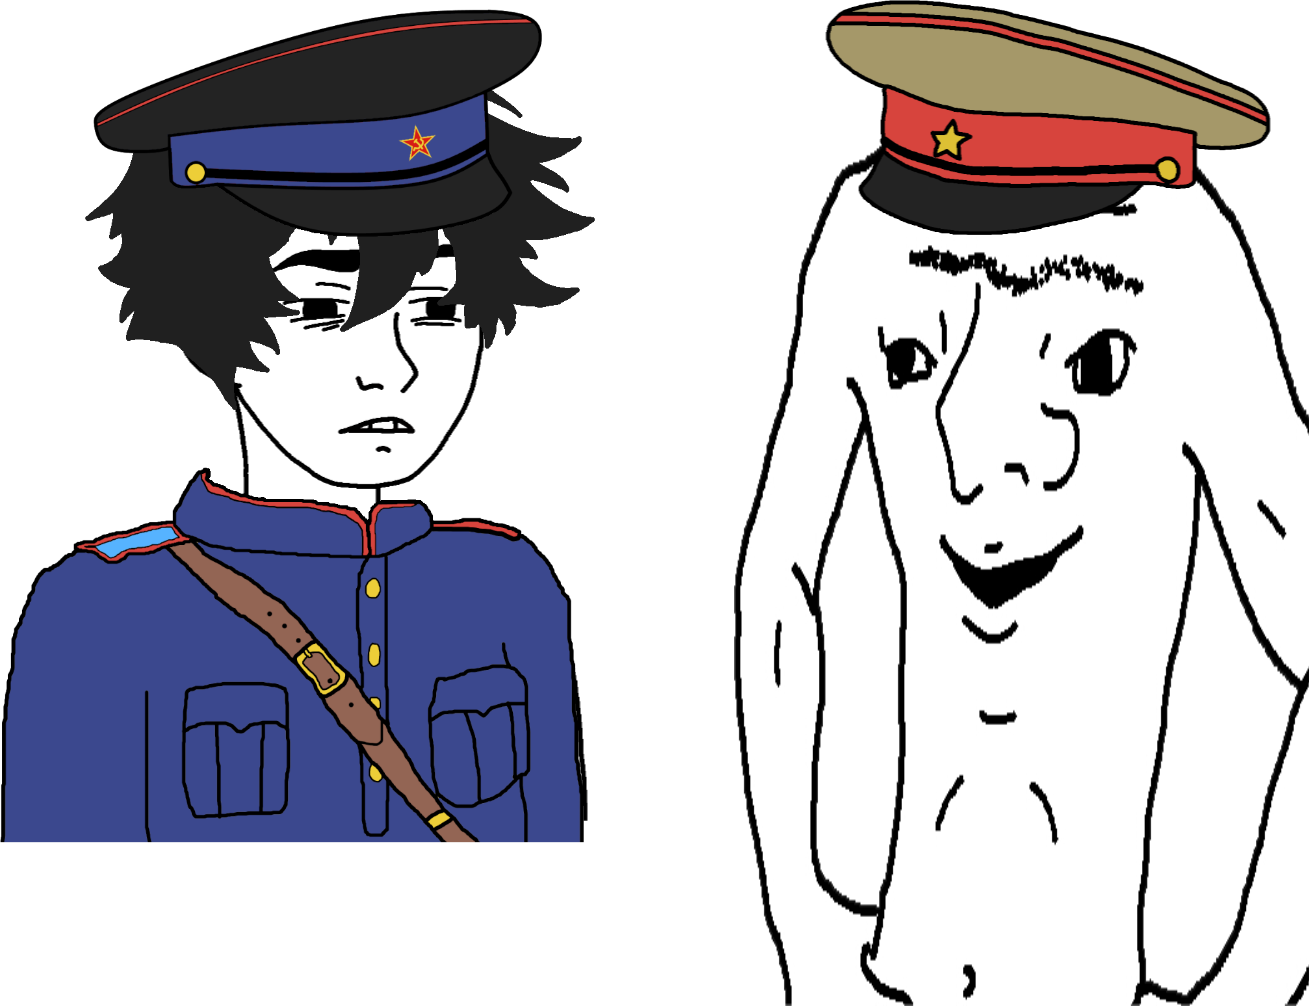
Label: 5_Twinkjak